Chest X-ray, AP view. Patient: 21 years old, sex M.
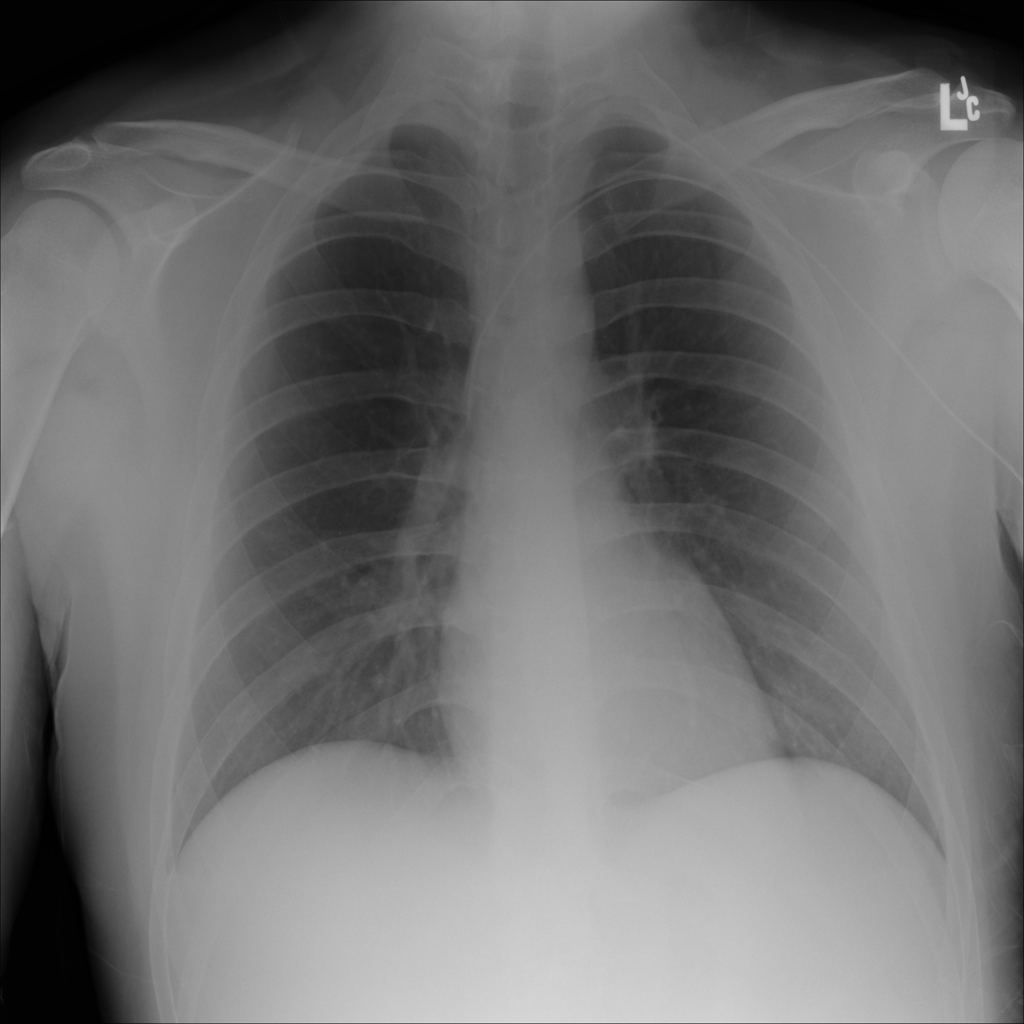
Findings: No Finding